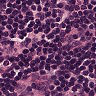
Metastatic tissue present: no